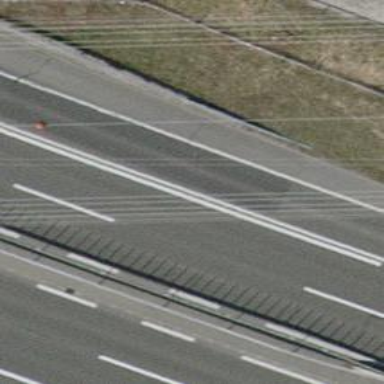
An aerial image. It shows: Asphalt motorway link.